【题型】解答题　【知识点】立体几何　【难度】easy
在北纬 $60^\circ$ 纬线上有甲、乙两地，它们在纬线上的弧长为 $\frac{\pi R}{2}$，$R$ 是地球半径，求甲、乙两地的球面距离.
【解答】
【答案】 $\frac{\pi R}{3}$

【分析】 设甲、乙两地分别对应点 $A$、$B$，地球的中心为 $O$，先求出北纬 $60^\circ$ 圈所在圆的半径，再求 $A$、$B$ 两地在北纬 $60^\circ$ 圈上对应的圆心角，得到线段 $AB$ 的长，求得 $\angle AOB$，利用弧长公式求这两地的球面距离.

【详解】 设甲、乙两地分别对应点 $A$、$B$，设 $\theta$ 是 $A$、$B$ 两地在北纬 $60^\circ$ 圈上对应的圆心角，

则 $\angle O_1OB = \angle O_1OA = 30^\circ$，北纬 $60^\circ$ 圈的半径为：$R\cos 60^\circ = \frac{1}{2}R$，

依题意，$\frac{\pi R}{2} = \theta \cdot \frac{R}{2}$，得 $\theta = \pi$，

所以 $AB$ 是北纬 $60^\circ$ 圈的一条直径，可得 $AB = R$，

设地球的中心为 $O$，易得 $\angle AOB = \frac{\pi}{3}$，

因此，甲、乙两地的球面距离是 $\frac{\pi}{3}R$.
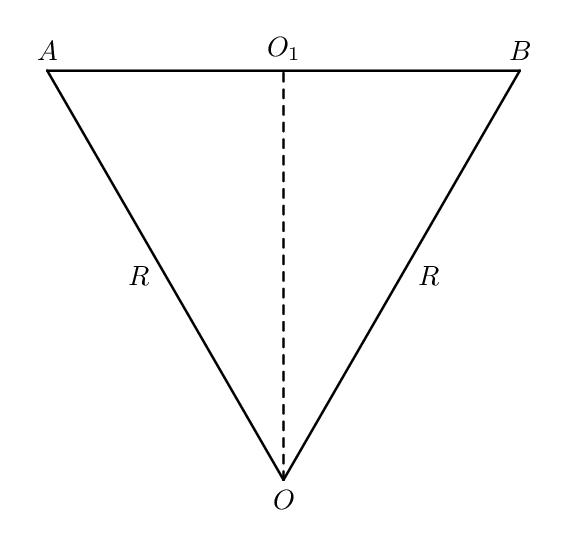